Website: crate-barrel
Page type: account-selection
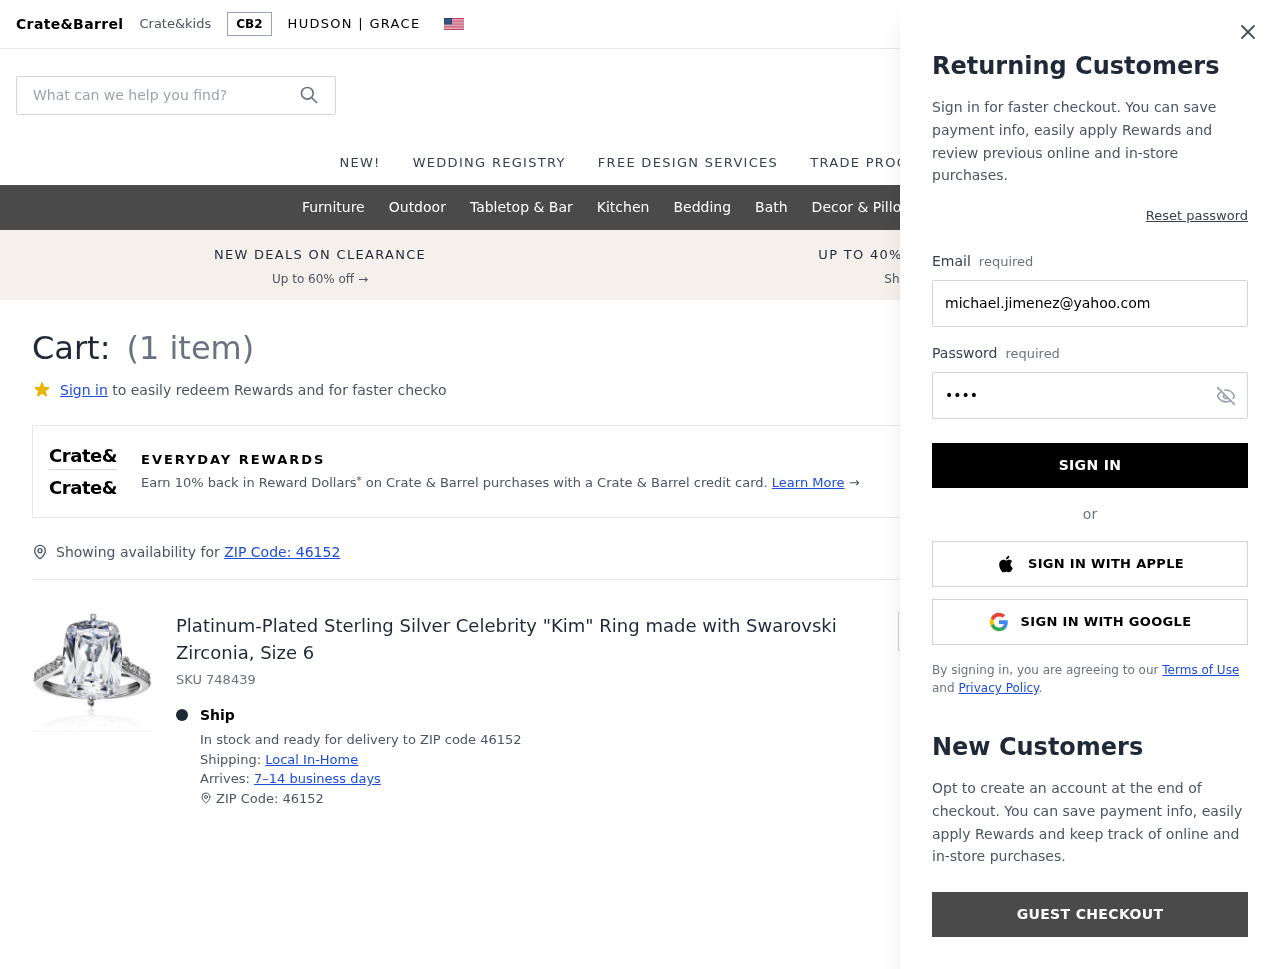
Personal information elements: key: PII_EMAIL
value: michael.jimenez@yahoo.com
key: PII_POSTCODE
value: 46152
Product elements: key: PRODUCT1_NAME
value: Platinum-Plated Sterling Silver Celebrity "Kim" Ring made with Swarovski Zirconia, Size 6
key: PRODUCT1_QUANTITY
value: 1
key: PRODUCT1_SKU
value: SKU 748439
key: PRODUCT1_ORIGINAL_PRICE
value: $47.24
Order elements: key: ORDER_NUM_ITEMS
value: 1
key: ORDER_SUBTOTAL
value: $37.79
Search elements: key: HEADER_SEARCH
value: What can we help you find?